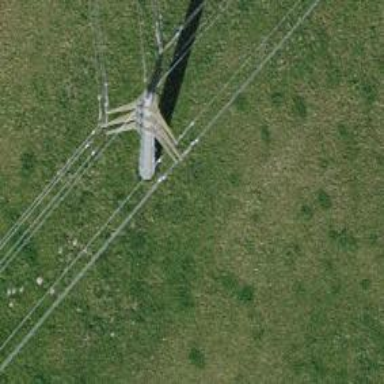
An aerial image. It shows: Power tower.